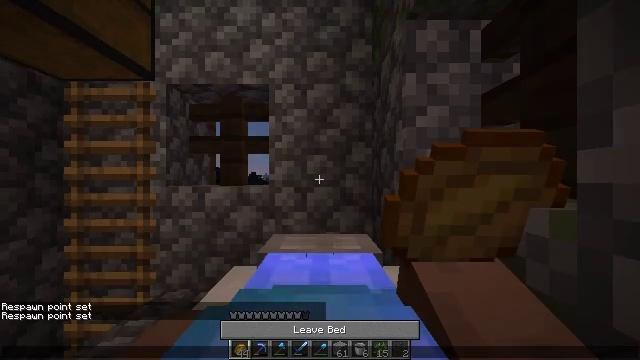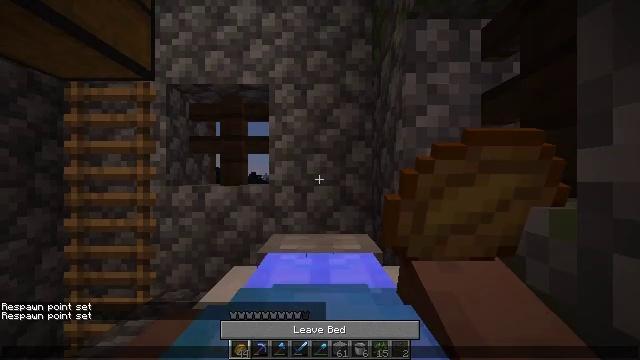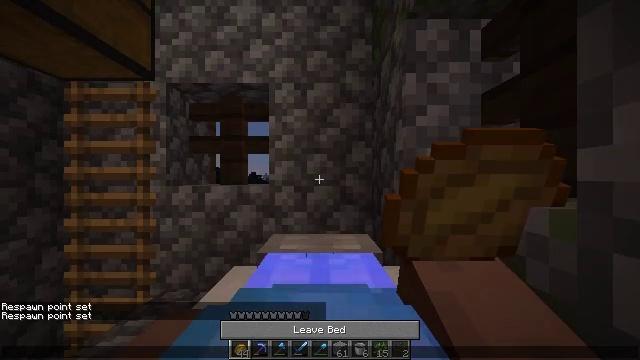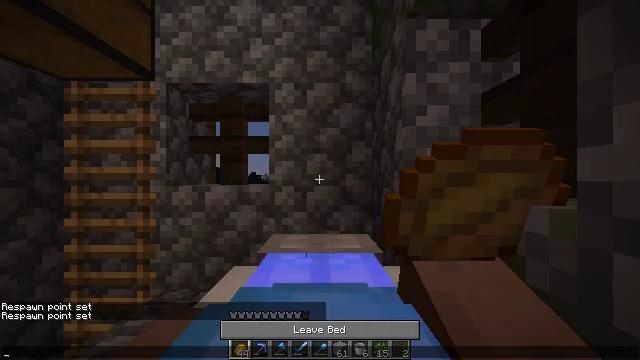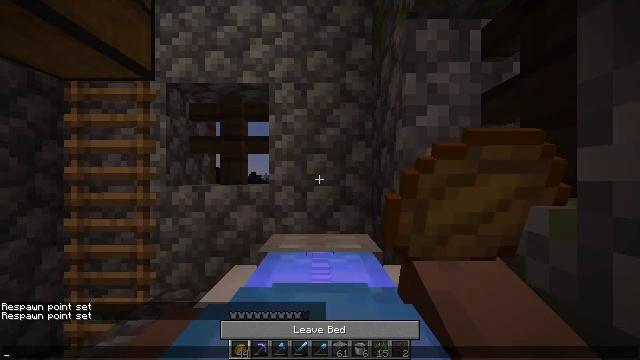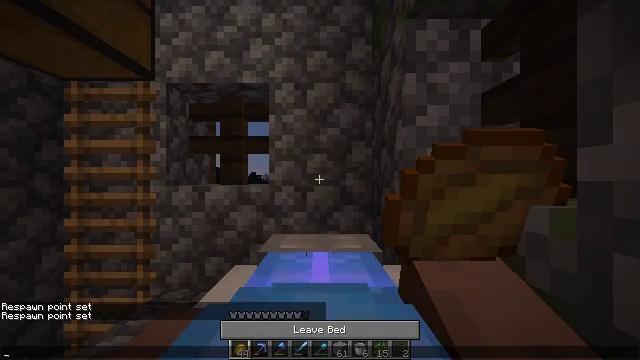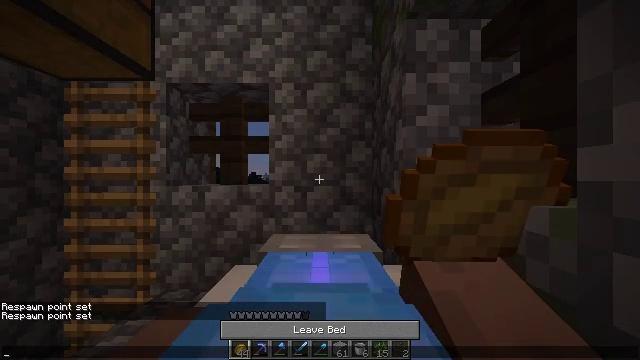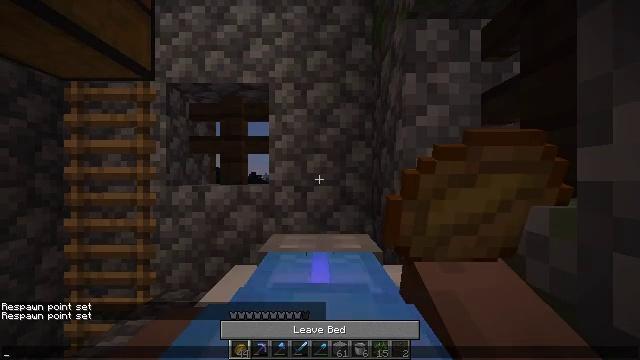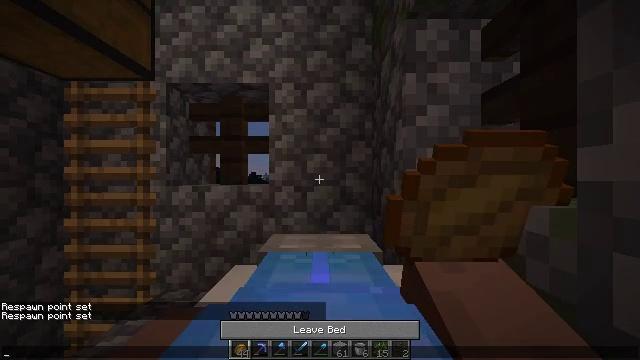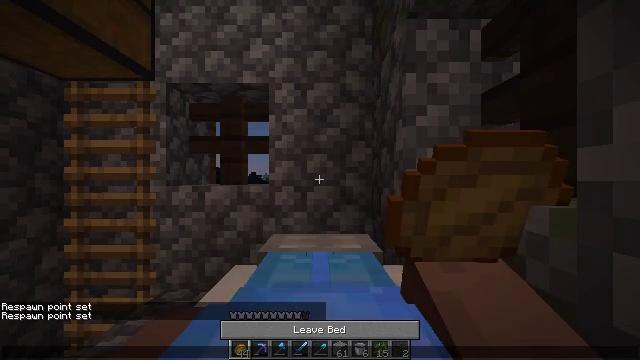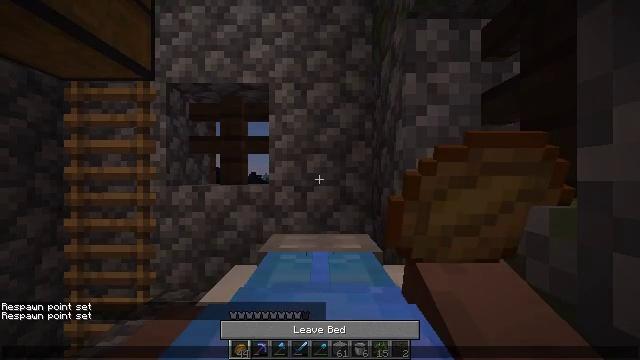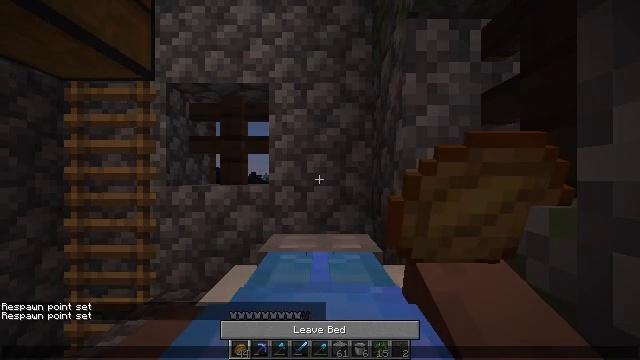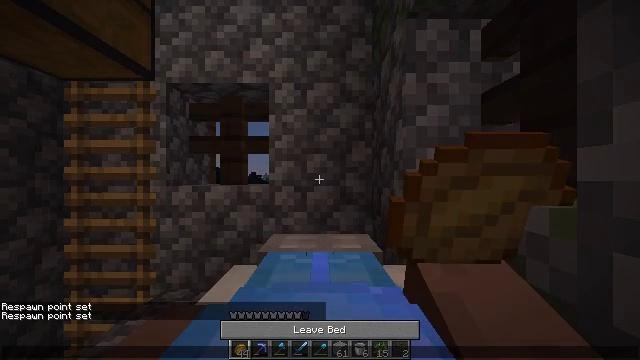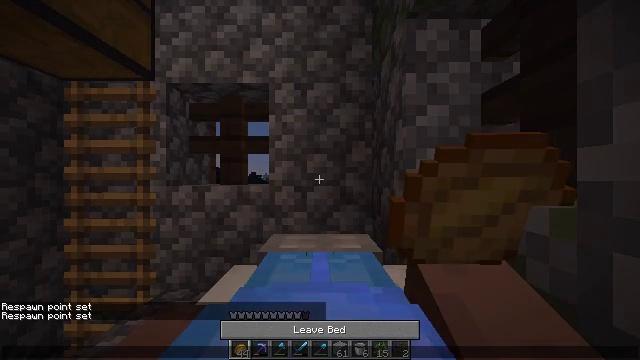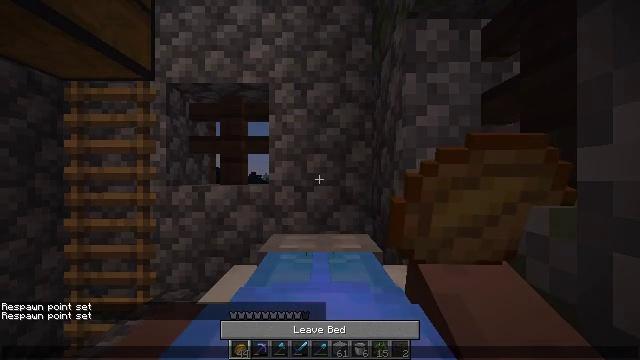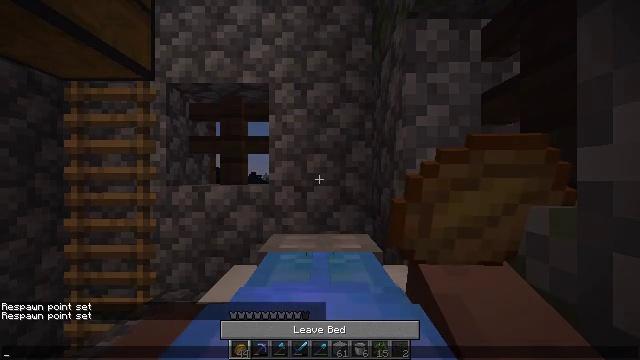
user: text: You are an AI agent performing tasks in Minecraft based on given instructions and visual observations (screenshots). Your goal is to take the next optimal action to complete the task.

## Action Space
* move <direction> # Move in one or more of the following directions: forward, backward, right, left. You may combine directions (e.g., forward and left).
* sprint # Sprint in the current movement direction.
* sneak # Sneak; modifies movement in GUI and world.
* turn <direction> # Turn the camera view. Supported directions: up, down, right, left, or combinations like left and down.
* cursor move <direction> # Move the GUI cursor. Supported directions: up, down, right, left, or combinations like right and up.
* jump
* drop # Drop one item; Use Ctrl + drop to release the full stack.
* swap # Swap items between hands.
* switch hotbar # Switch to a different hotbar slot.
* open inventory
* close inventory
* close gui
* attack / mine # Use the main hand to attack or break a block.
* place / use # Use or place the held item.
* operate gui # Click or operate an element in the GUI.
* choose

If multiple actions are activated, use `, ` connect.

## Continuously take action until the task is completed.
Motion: motion action
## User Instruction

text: Break the brewing stand to collect it.
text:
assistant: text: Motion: no_op
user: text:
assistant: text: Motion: no_op
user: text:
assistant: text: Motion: no_op
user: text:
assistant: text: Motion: no_op
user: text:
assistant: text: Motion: no_op
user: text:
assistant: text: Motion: no_op
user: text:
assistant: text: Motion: no_op
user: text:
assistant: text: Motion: no_op
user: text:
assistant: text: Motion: no_op
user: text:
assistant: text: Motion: no_op
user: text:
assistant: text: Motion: no_op
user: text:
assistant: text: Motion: no_op
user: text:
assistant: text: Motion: no_op
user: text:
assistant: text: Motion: no_op
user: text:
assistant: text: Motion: no_op
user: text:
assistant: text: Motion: no_op
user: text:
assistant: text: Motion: no_op
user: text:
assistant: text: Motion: no_op
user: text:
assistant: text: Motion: no_op
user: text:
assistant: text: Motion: no_op
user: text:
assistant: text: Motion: no_op
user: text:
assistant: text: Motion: no_op
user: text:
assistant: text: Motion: no_op
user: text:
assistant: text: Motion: no_op
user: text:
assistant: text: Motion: no_op
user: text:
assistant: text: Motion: no_op
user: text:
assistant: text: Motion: no_op
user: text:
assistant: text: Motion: no_op
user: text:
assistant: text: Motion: no_op
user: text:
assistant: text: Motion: no_op